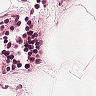
Metastatic tissue present: no